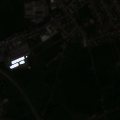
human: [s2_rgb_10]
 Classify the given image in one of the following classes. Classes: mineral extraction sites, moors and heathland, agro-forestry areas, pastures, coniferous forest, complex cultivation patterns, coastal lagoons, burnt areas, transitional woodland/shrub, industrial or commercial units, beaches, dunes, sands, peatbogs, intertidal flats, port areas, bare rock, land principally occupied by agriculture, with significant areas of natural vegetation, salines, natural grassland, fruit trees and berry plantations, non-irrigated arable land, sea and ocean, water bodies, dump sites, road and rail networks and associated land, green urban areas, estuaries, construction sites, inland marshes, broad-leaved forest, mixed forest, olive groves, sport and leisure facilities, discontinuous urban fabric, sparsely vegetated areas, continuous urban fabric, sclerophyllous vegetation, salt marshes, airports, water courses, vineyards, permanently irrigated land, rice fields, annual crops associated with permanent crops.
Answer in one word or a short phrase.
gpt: discontinuous urban fabric, pastures, broad-leaved forest